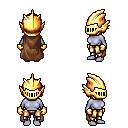
a pixel art fantasy rpg character, female body template, dark elf, purple skin, brown cape, gold greaves, ruby red bangs hairstyle, gold helm, gold gloves, four views (front, back, left, right), 2x2 character sprite sheet, small pixel art, hard edges, no anti-aliasing